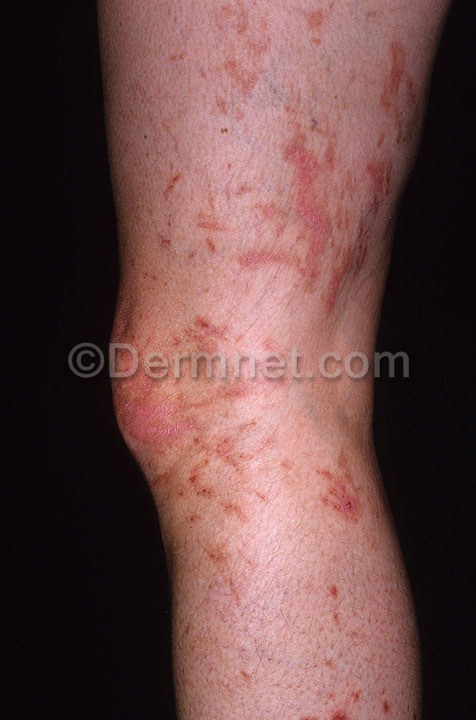
Disease: Light Diseases and Disorders of Pigmentation